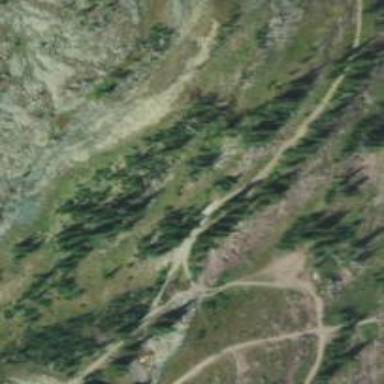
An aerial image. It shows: Hiking path.